Aerial crown-view tile of a tropical tree (Barro Colorado Island, Panama), acquired 20250512:
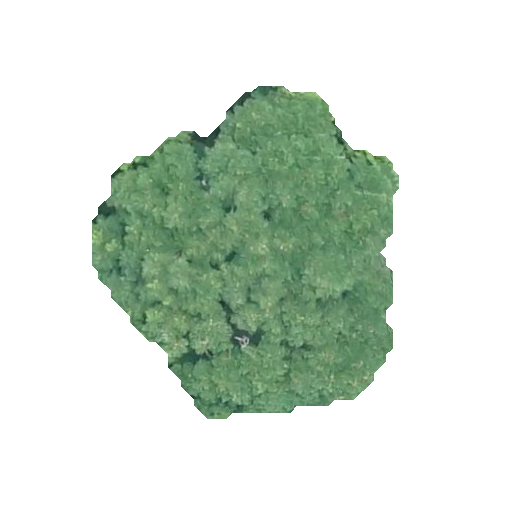
Species: Jacaranda copaia
GBIF accepted scientific name: Jacaranda copaia
Crown area: 107.277 m²